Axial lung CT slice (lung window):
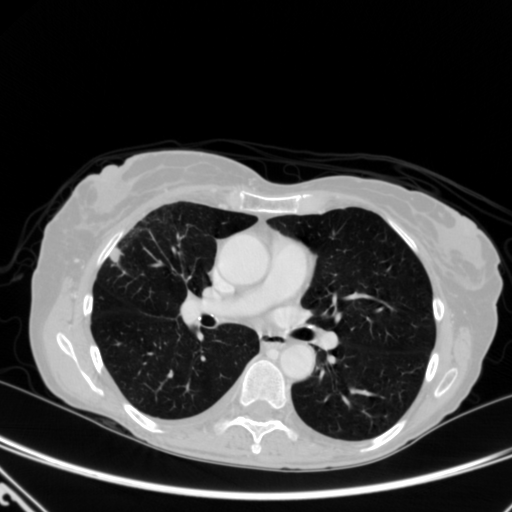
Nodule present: yes
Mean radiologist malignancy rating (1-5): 4